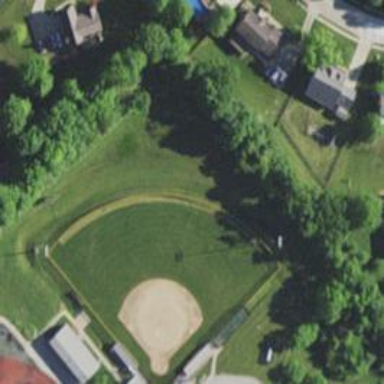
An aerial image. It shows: Baseball pitch for leisure and sports activities.